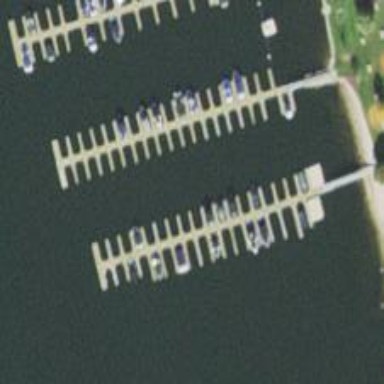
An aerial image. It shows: Man-made pier.